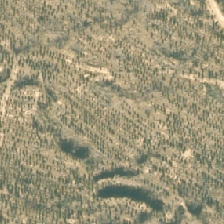
Land cover: manuka_kanuka